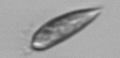
Label: Prorocentrum_triestinum